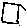
Label: square